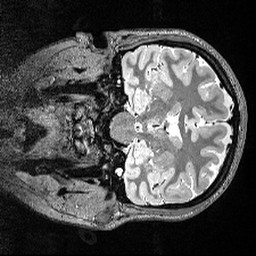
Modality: T2w
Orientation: coronal
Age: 28
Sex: female